Interaction volume radius: 10 \u00c5
Interaction volume height: 20 \u00c5
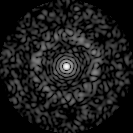
Disorder parameter: 0.8267